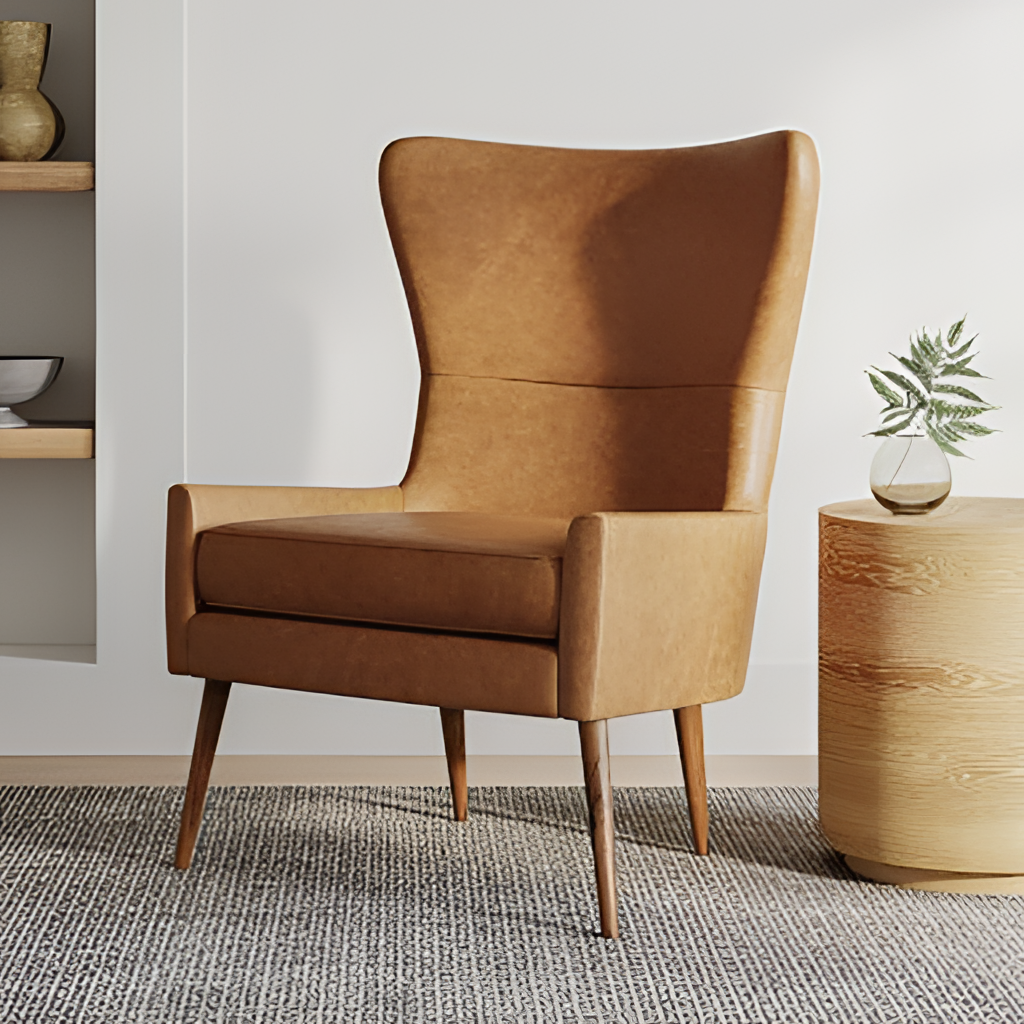
living room, leather armchair, gray fabric flooring, with woven pattern, paint wallpaper, with solid pattern, mid-century modern